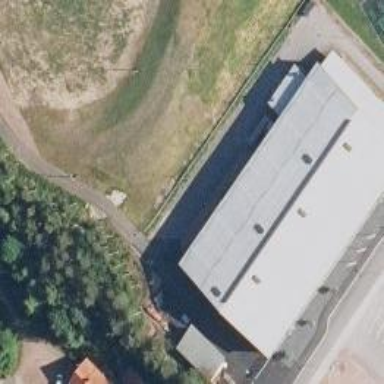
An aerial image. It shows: Building used for ice hockey.